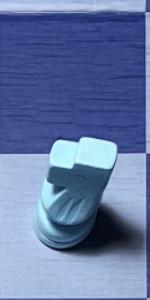
Label: Knight_White